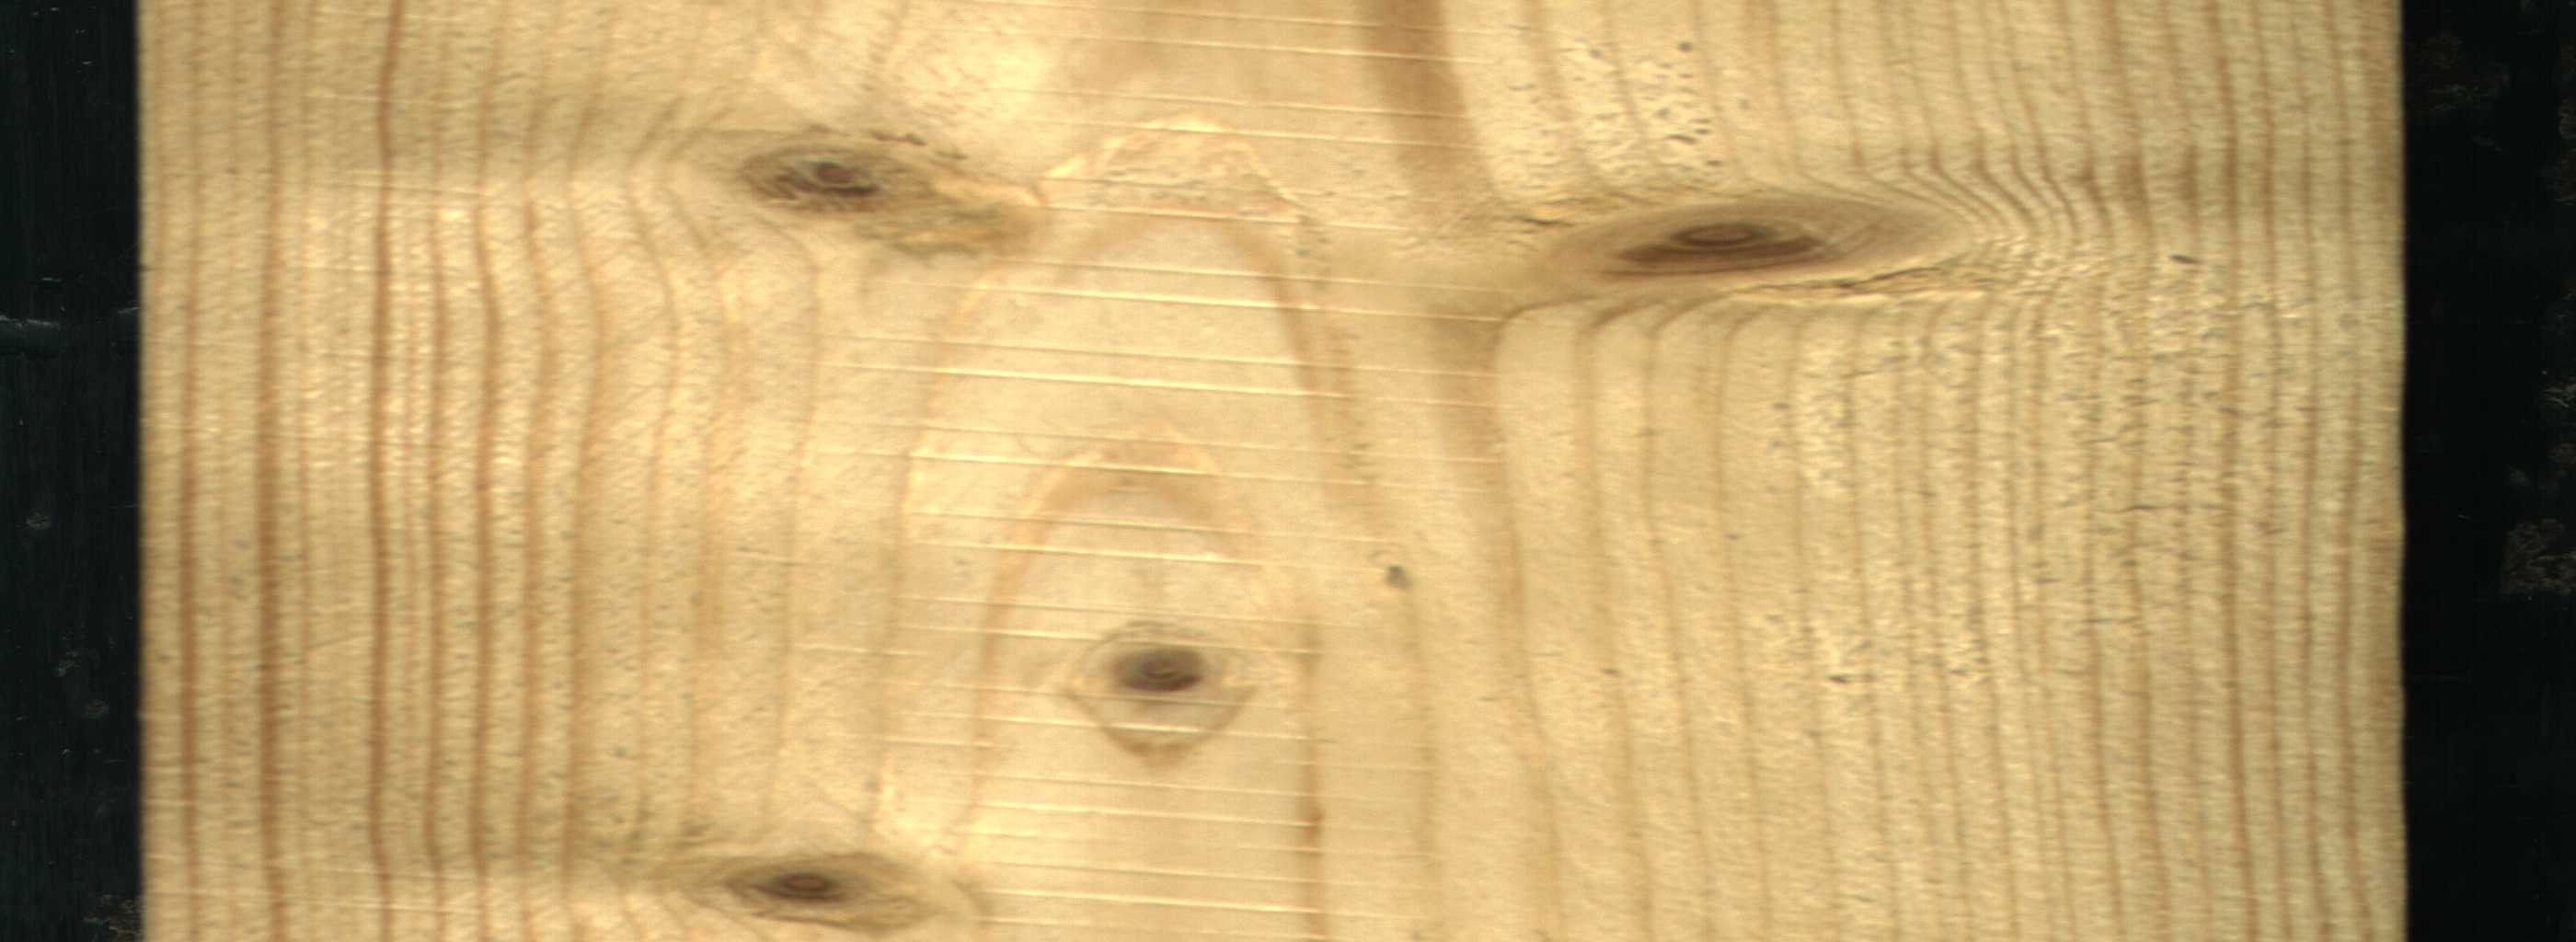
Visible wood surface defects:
Live_Knot
Live_Knot
Live_Knot
Live_Knot